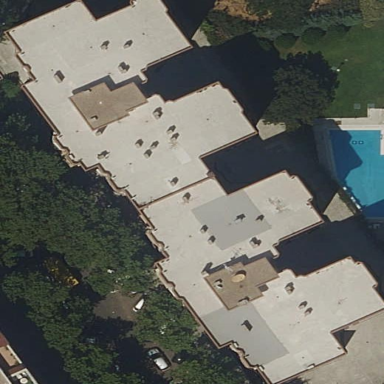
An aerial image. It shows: Image showing building with apartments.